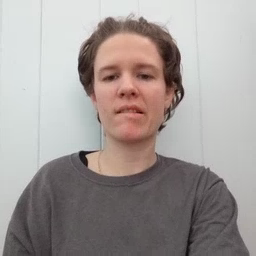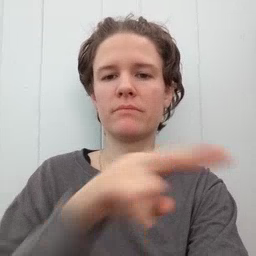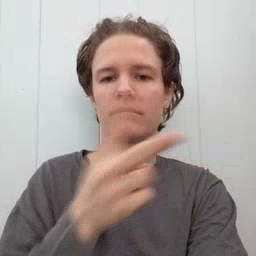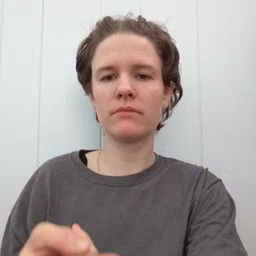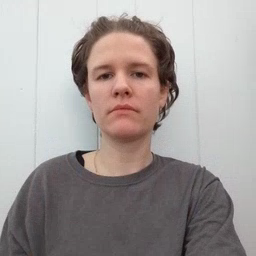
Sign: fall